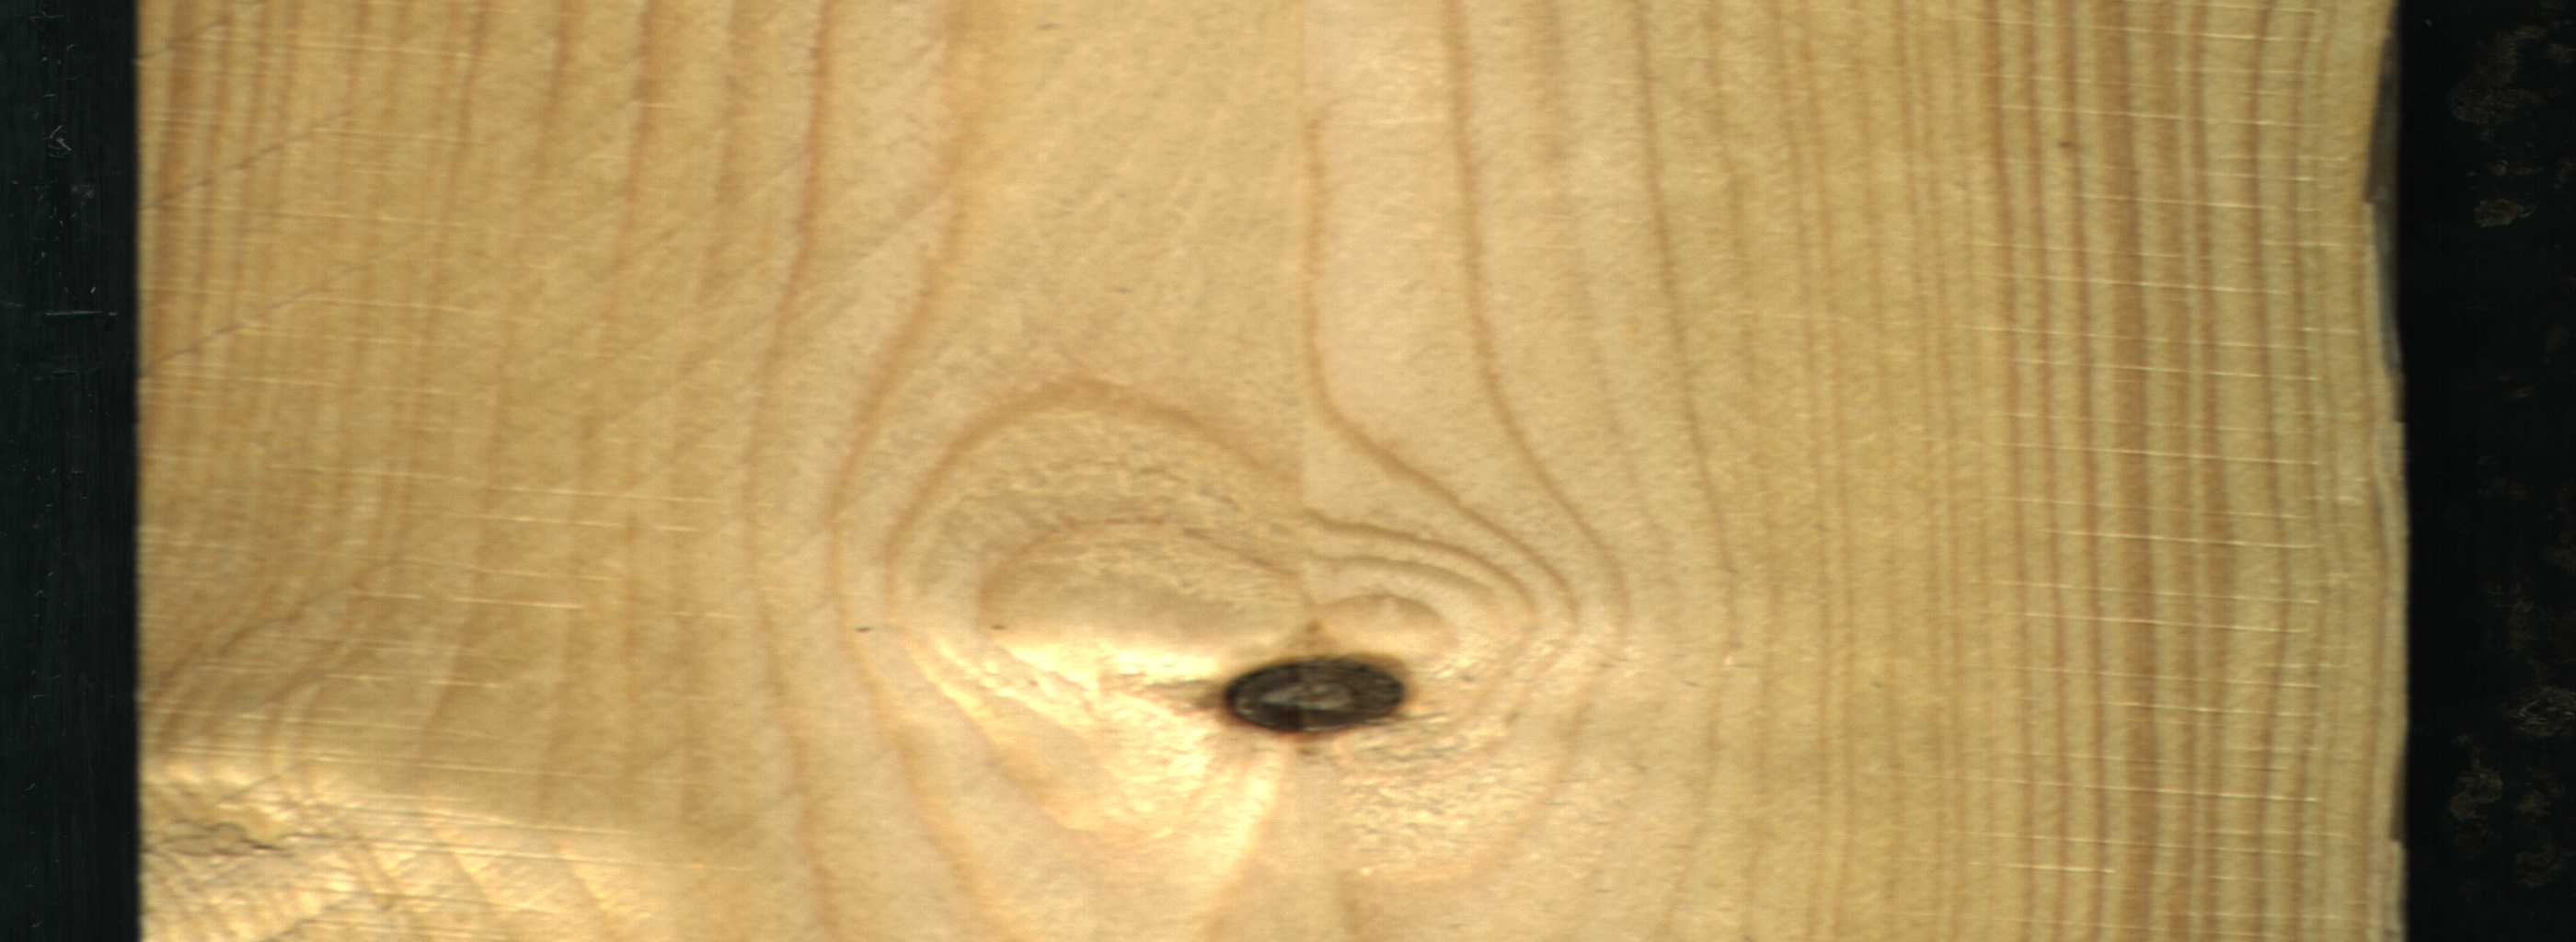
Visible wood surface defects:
Dead_Knot